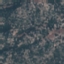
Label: HerbaceousVegetation